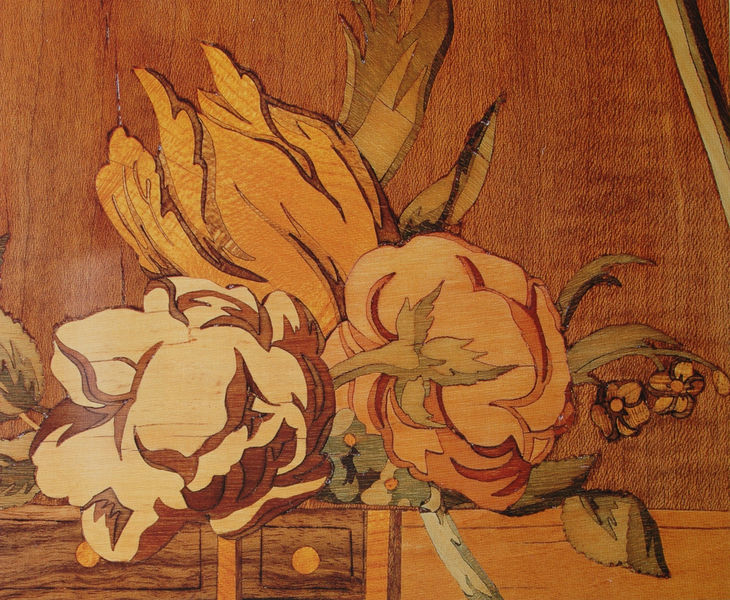
Titel: Zylinderschreibtisch - Marketeriedetail von der rechten Seite
Künstler: David Roentgen
Standort: München
Institution: Residenz
Schlagwörter: blätter, weiß, gelb, grün, ocker, ausschnitt, blume, blumen, braun, geschwungen, holz, orange, tisch, blüte, blüten, rose, rosen, rot, beige, muster, ornament, möbel, kelch, stoff, drei, blatt, pflanze, knopf, kontrast, rosa, rund, blumenkohl, stilleben, stillleben, holzschnitt, japan, kommode, schrank, liegen, risse, linien, red, white, tulpen, black, green, jugendstil, painting, table, three, wall, yellow, detail, floral, verzierung, cupboard, flowers, pink, schublade, brown, plant, wooden, stofflichkeit, japanisch, liegend, transparenz, pfingstrose, bemalt, foto, blühen, blütenblätter, stiel, tulpe, truhe, linie, groß, stengel, schraffur, stich, konturen, punkt, holzdruck, mosaik, kunst, blat, einlegearbeit, intarsie, intarsien, schnitzerei, schubladen, knauf, maserung, wood, knospe, pfingsrosen, flower, rosse, struktur, pine, drawing, paper, filigran, decoration, expression, texture, email, mahagoni, nachttisch, gesamtkunstwerk, desk, hölzer, schnitzer, nuss, roses, still life, riss, leaves, zeichung, antique, ansichten, gravür, art, circle, timber, drawers, dresser, beautiful, leaf, lithograph, sunflower, bud, küchentisch, materialität, blumenköpfe, artischocke, eingefärbt, feilchen, inarsie, marketerie, ranunkeln, röntgen, schneitzer, schübe, strunk, strunz, carving, still, litho, weuß, stem, blossom, abstaktion, schubfach, woods, cream, burn, oak, furniture, böüten, cauliflower, braun#, burned, inlay, cotton, peony, grawür, petal, petals, drawer, grain, artwork, stems, peonies, penny, knob, veneer, pennys, boquet, rosw, aer, commode, woodwork